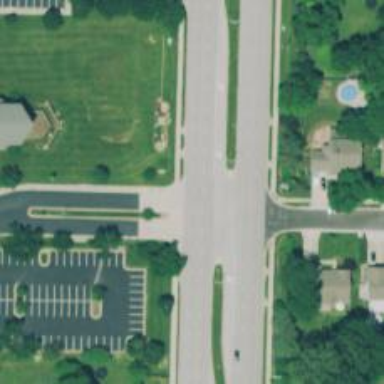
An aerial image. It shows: Road with dash markings.